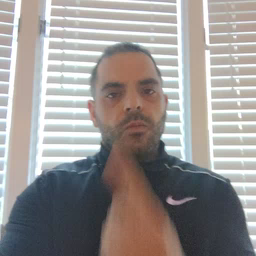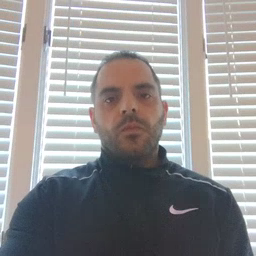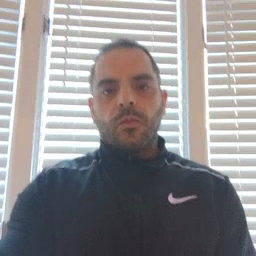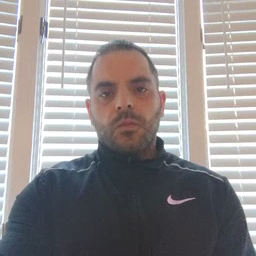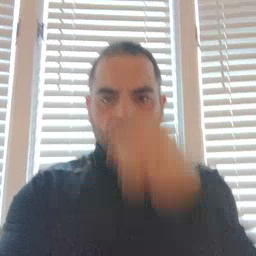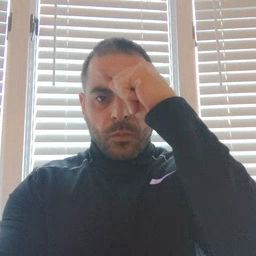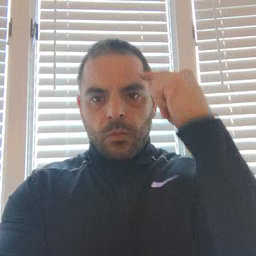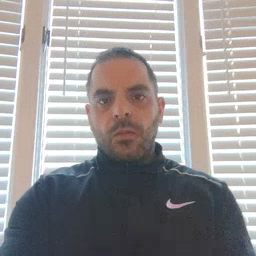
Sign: black